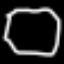
Label: octagon